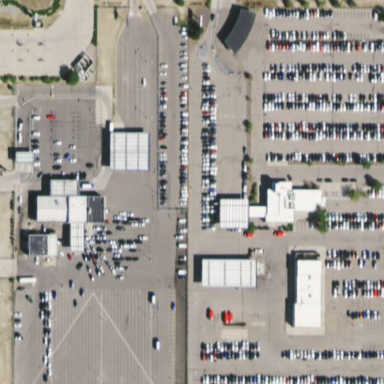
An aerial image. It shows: Car rental facility.